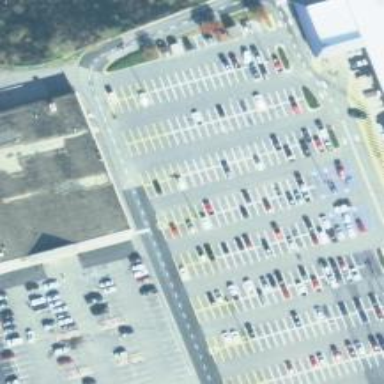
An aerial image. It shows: Supermarket.